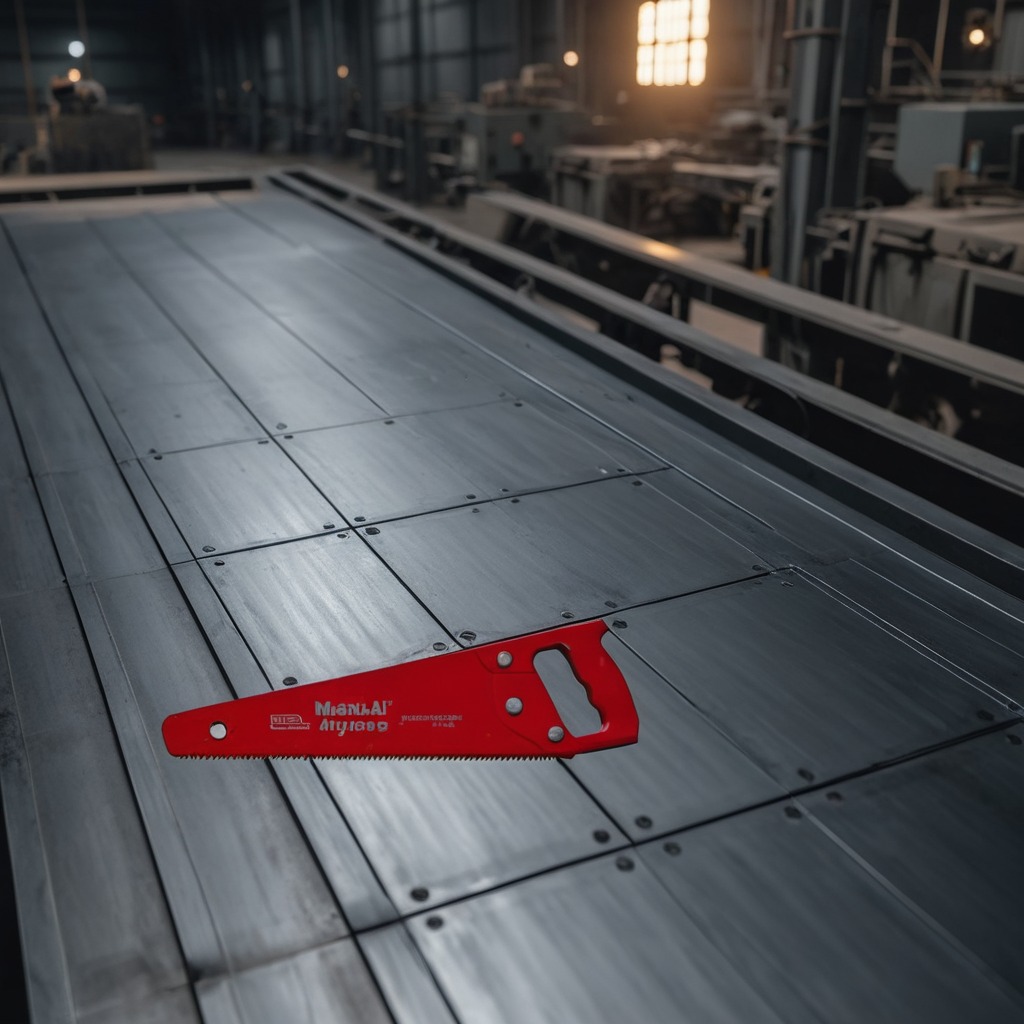
A metal saw lies on a cold steel table in a mining workshop.